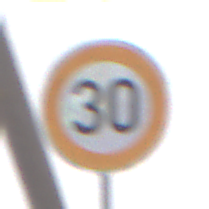
Verkehrszeichen: Geschwindigkeit30
Umgebung: Roofed, Urban
Tageszeit: MorningAfternoon
Wetter: PartlyCloudy
Licht: Natural
Jahreszeit: NotSpecified
Kontrast: MediumContrast